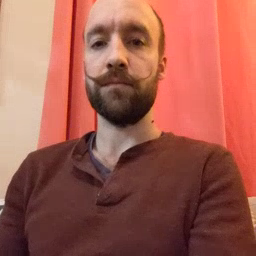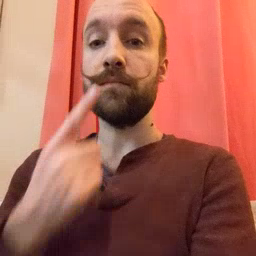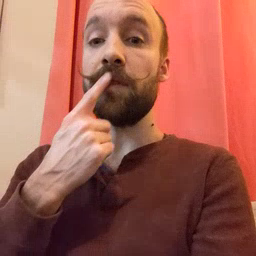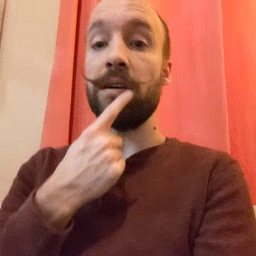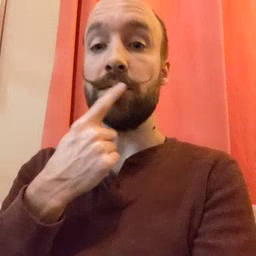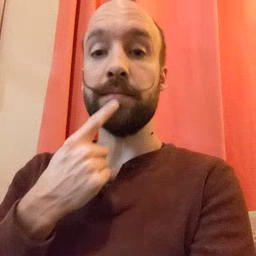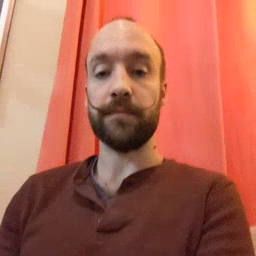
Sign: mouth